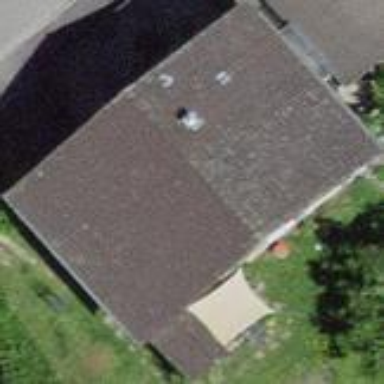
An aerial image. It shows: Gabled house with the roof oriented across.